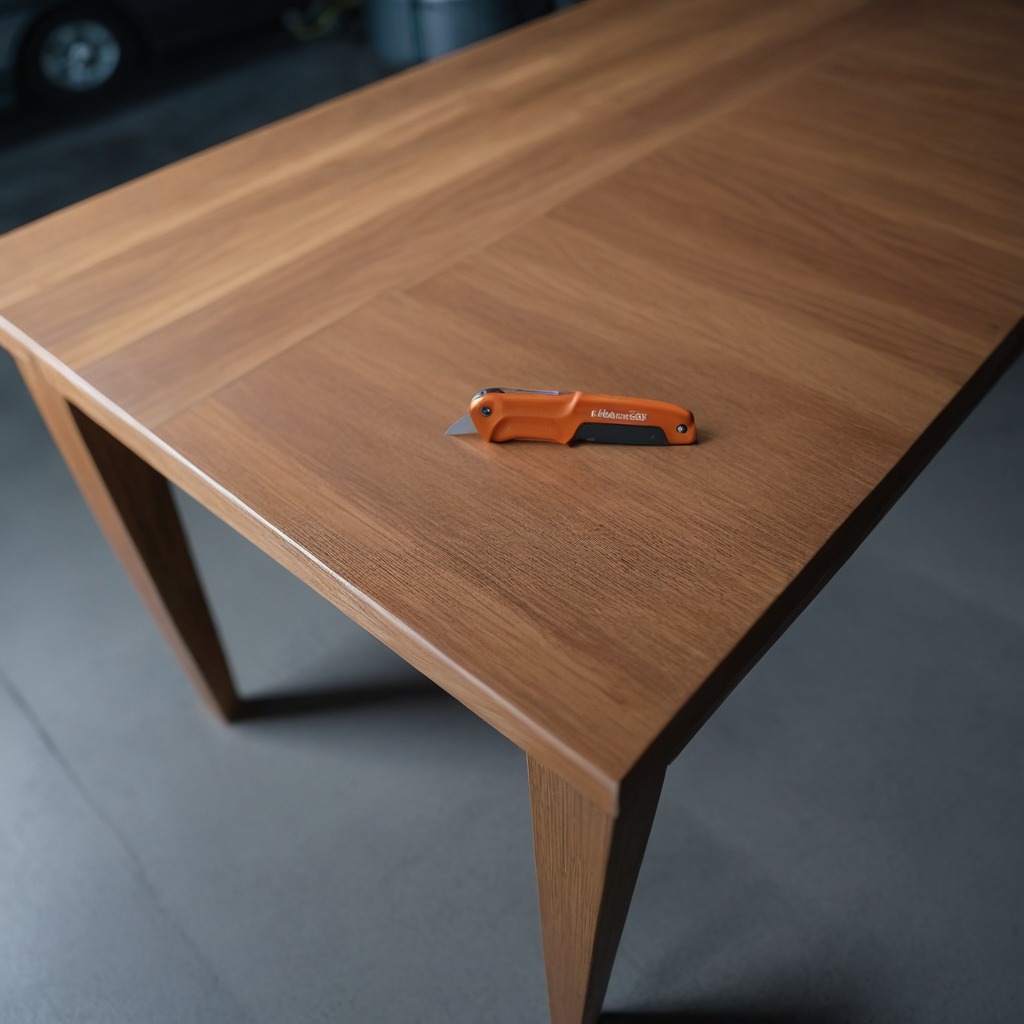
A utility knife lying on the table at twilight.